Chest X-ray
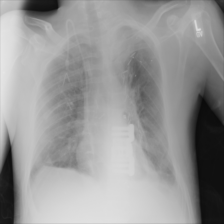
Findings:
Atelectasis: negative
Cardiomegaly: negative
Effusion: negative
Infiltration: negative
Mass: negative
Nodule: negative
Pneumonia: negative
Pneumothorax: negative
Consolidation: negative
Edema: negative
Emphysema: negative
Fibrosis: negative
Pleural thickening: negative
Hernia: negative